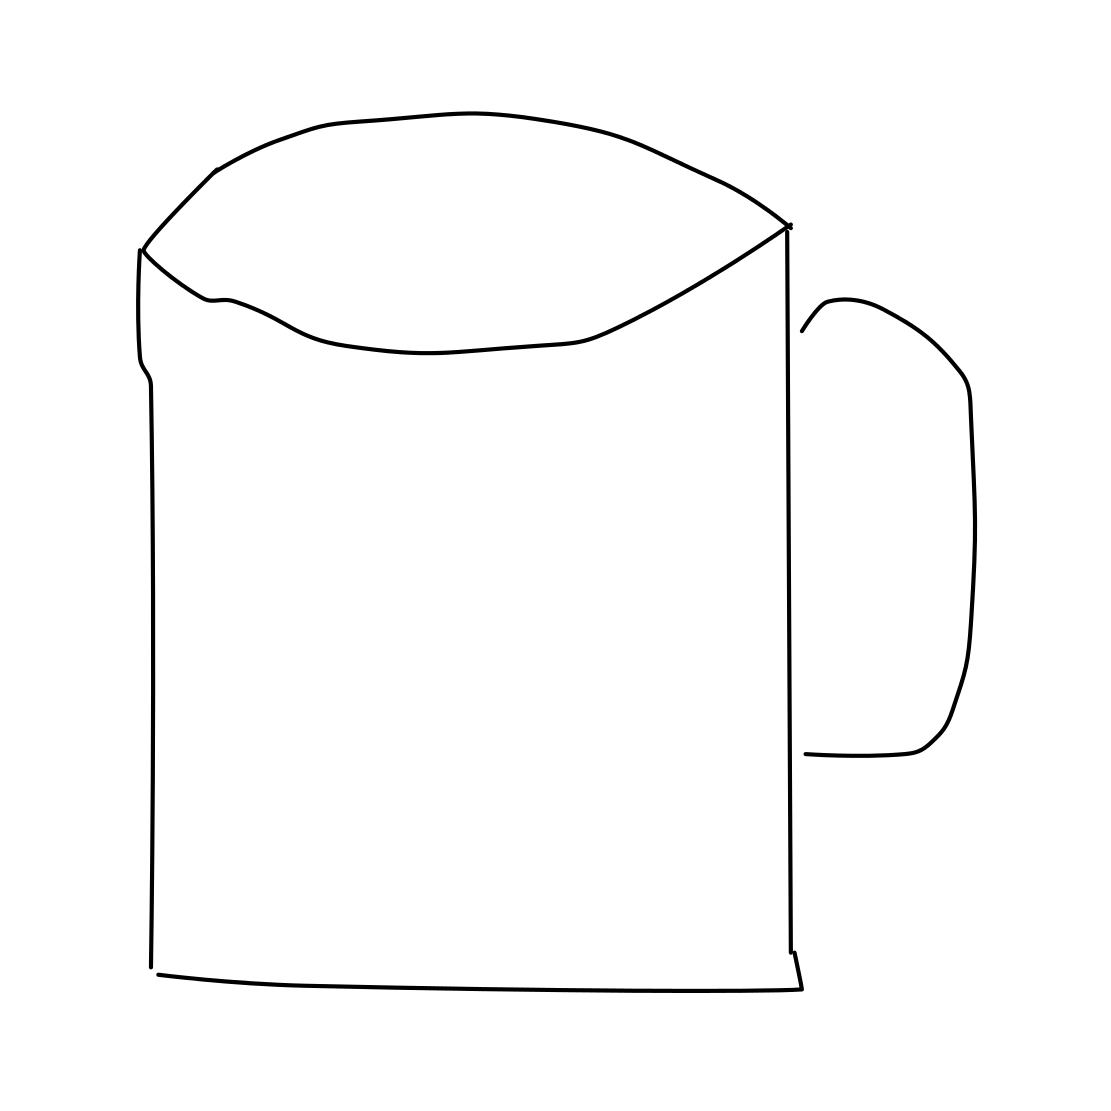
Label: mug